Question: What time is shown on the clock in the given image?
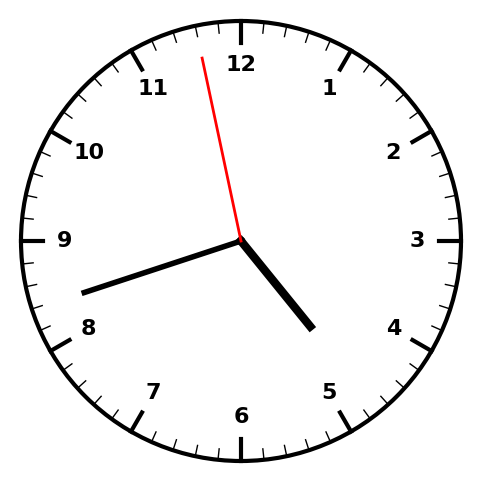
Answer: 04:41:58